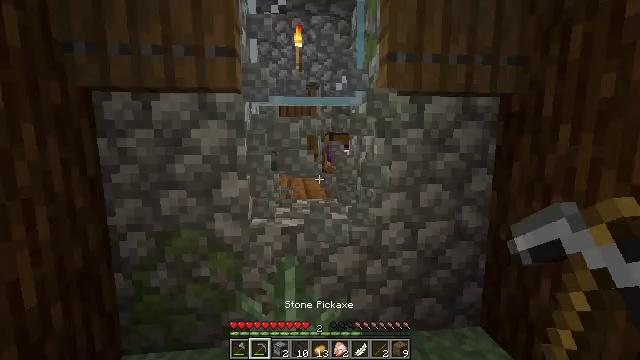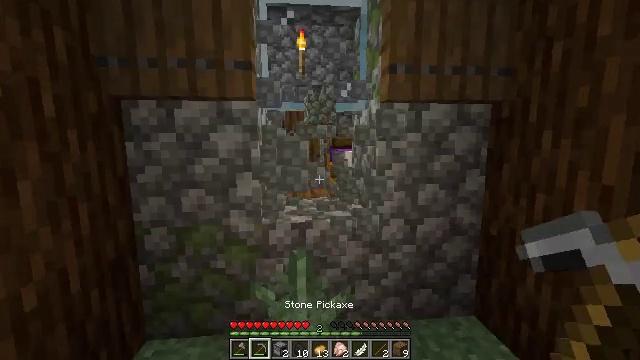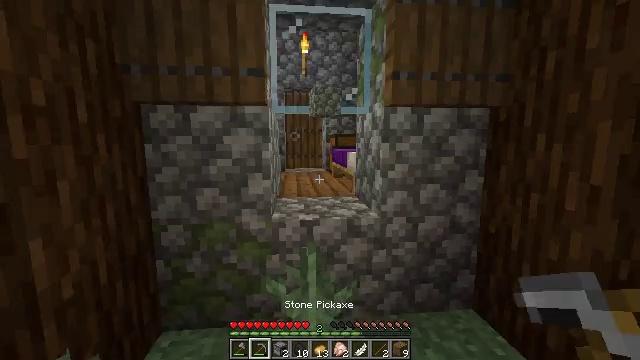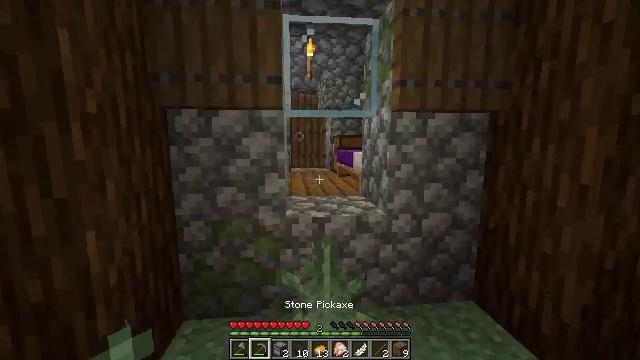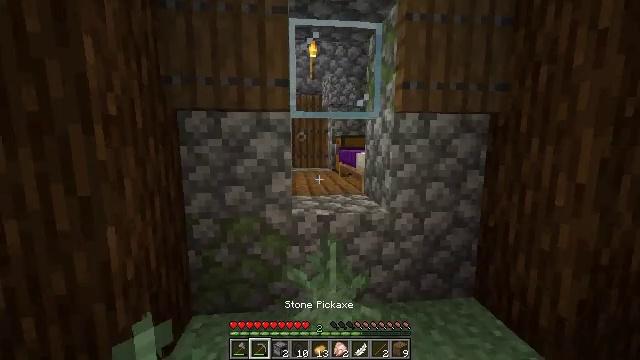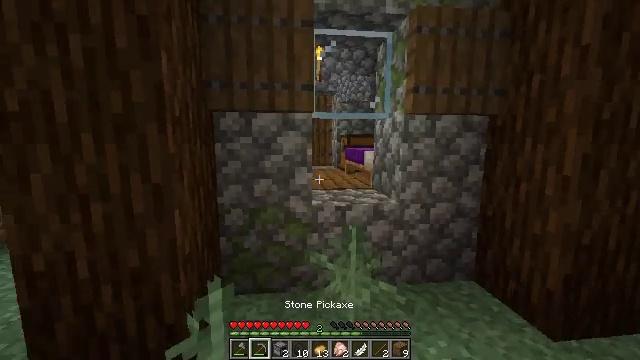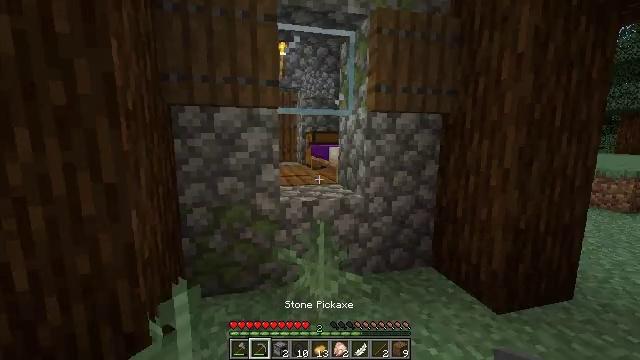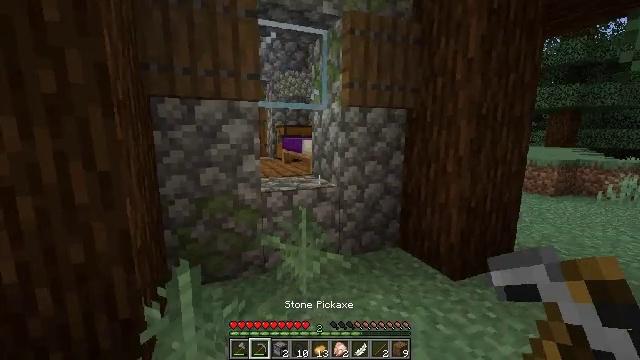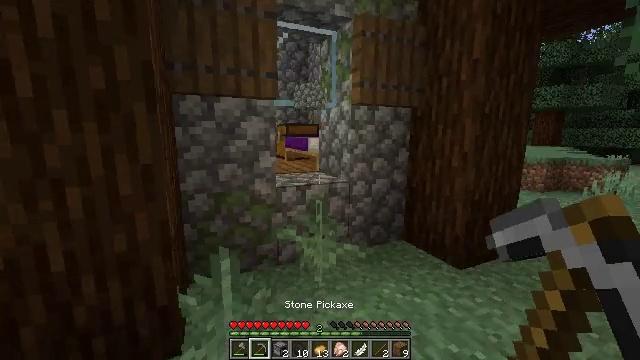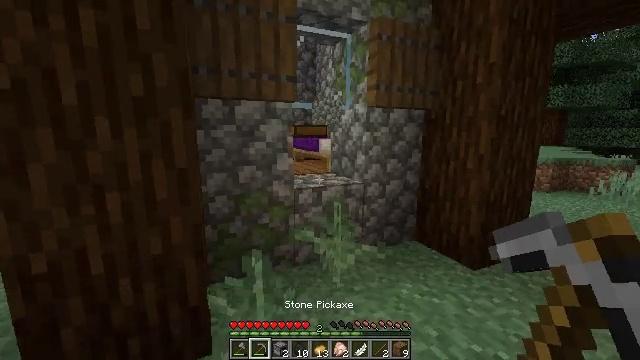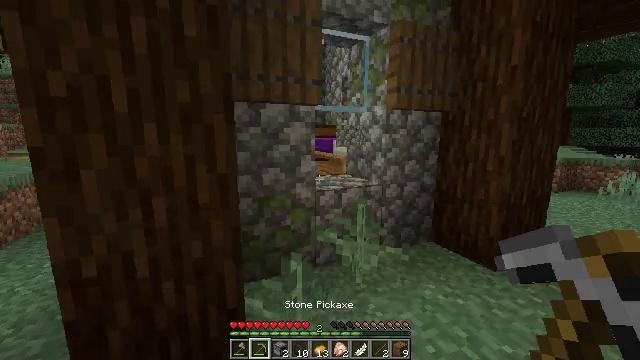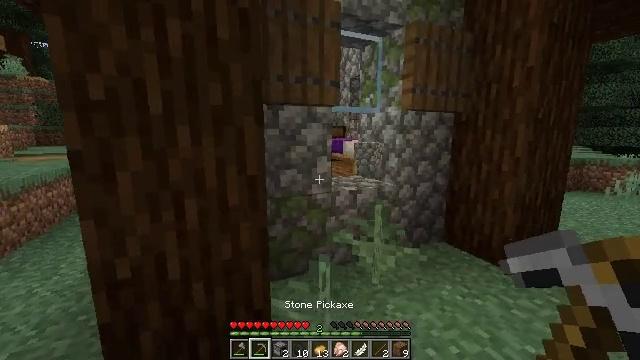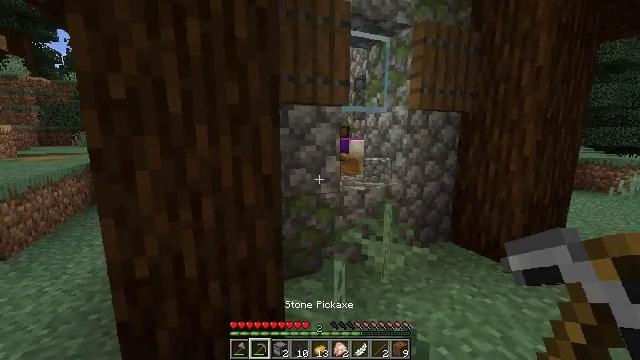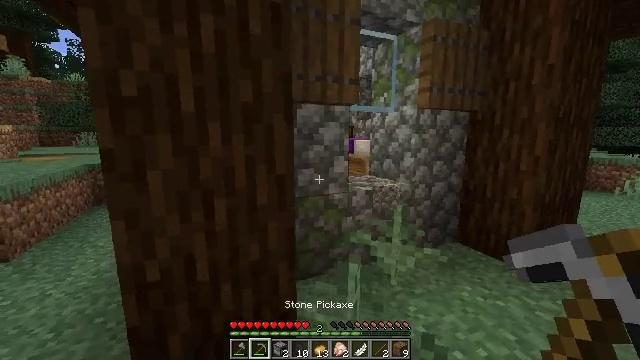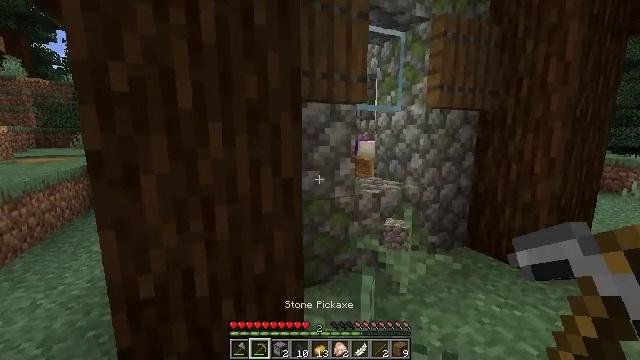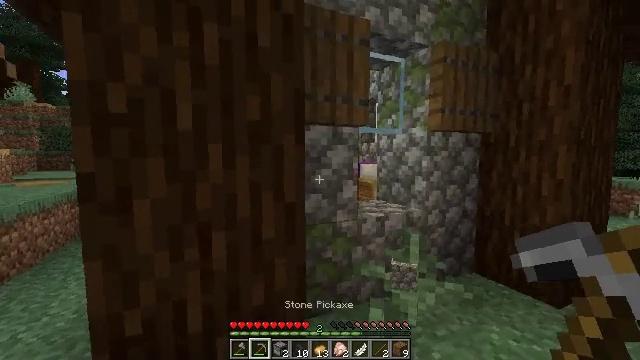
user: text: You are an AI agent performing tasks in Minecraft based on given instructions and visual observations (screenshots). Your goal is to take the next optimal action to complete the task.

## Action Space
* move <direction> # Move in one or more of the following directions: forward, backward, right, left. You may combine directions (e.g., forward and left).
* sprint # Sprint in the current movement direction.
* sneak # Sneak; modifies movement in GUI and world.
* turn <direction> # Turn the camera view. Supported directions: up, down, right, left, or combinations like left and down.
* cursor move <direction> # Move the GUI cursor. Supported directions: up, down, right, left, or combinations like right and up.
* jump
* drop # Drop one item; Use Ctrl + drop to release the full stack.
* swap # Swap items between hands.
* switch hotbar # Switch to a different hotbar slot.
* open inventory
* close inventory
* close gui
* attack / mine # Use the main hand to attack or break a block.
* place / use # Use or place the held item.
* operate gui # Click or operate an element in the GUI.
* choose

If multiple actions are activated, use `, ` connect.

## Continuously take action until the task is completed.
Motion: motion action
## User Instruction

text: Shatter the glass pane with a tool.
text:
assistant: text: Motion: move back and move left, attack / mine
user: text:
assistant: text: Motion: move back and move left, attack / mine
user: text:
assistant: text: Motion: move back and move left, attack / mine
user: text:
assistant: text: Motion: move back and move left, attack / mine
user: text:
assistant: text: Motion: move back and move left
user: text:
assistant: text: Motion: move back and move left, turn right
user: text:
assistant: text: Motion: move left, turn right and down
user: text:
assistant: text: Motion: move left, turn right
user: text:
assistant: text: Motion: move left
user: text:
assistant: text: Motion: move left
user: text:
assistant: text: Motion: move left
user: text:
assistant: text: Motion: no_op
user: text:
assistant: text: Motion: move forward
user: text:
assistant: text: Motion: move forward
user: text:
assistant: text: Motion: move forward, turn up
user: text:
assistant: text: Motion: move forward, turn up
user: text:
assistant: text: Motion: move forward and move right
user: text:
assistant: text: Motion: move forward and move right
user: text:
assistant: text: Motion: move forward and move right, turn left and down
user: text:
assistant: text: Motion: move forward and move right, turn left and down
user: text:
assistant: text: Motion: move forward and move right, turn left and down
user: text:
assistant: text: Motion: move forward and move right, turn right and down, attack / mine
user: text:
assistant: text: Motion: move forward and move right, turn right and down, attack / mine
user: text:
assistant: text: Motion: move forward and move right, attack / mine
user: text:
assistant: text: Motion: move forward, attack / mine
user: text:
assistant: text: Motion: turn left, attack / mine
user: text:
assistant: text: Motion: turn left, attack / mine
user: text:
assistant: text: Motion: turn left, attack / mine
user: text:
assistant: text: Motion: turn left and up, attack / mine
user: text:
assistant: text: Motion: turn left and up, attack / mine